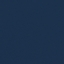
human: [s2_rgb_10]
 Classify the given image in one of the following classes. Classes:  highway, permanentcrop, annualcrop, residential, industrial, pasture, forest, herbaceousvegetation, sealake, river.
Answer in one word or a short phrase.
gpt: SeaLake